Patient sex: M
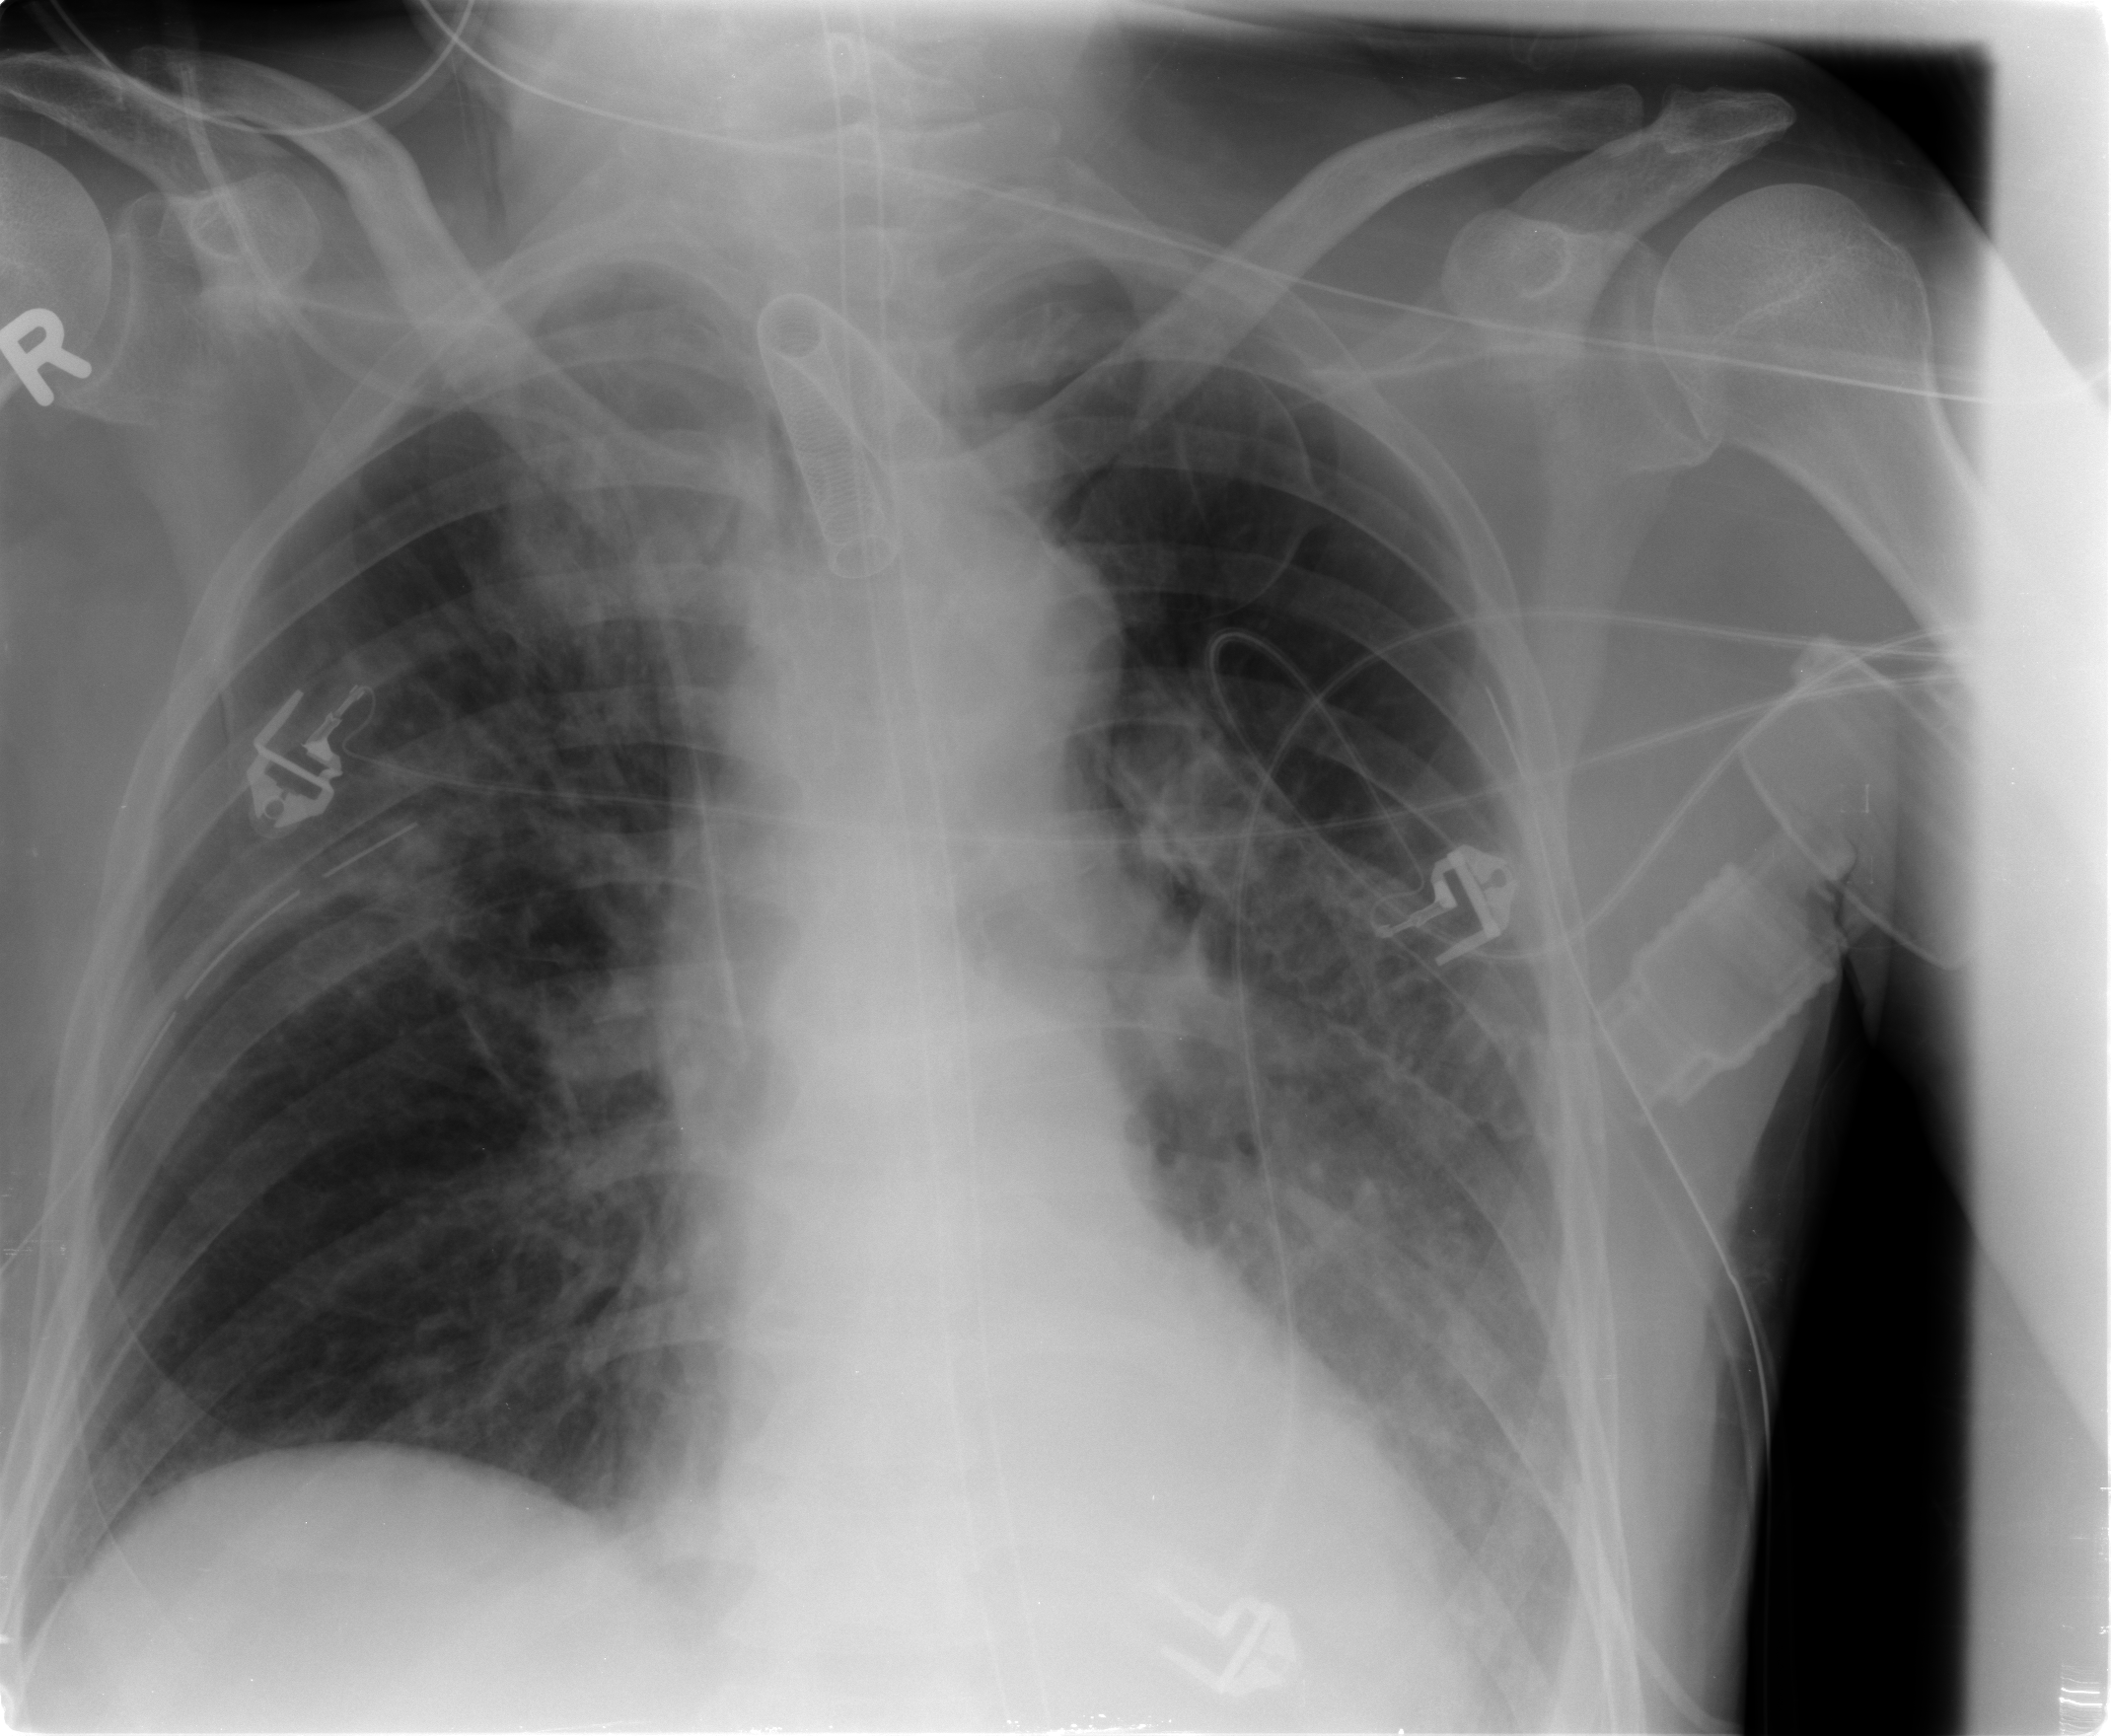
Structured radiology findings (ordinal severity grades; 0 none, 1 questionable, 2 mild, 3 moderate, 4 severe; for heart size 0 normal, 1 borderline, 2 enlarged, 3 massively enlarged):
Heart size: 0
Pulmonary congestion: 0
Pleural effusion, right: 0
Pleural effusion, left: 2
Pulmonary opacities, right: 2
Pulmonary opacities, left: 1
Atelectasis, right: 2
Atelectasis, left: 2